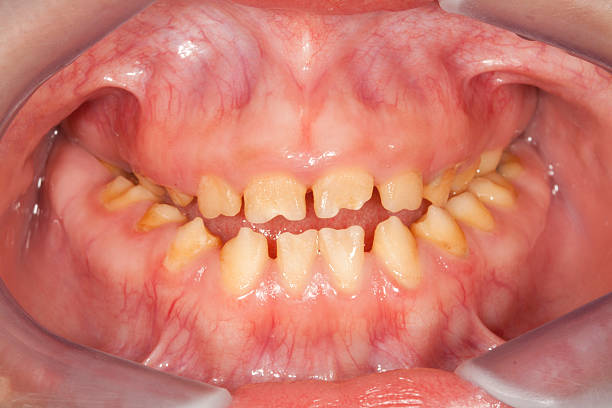
Condition: Gingivitis